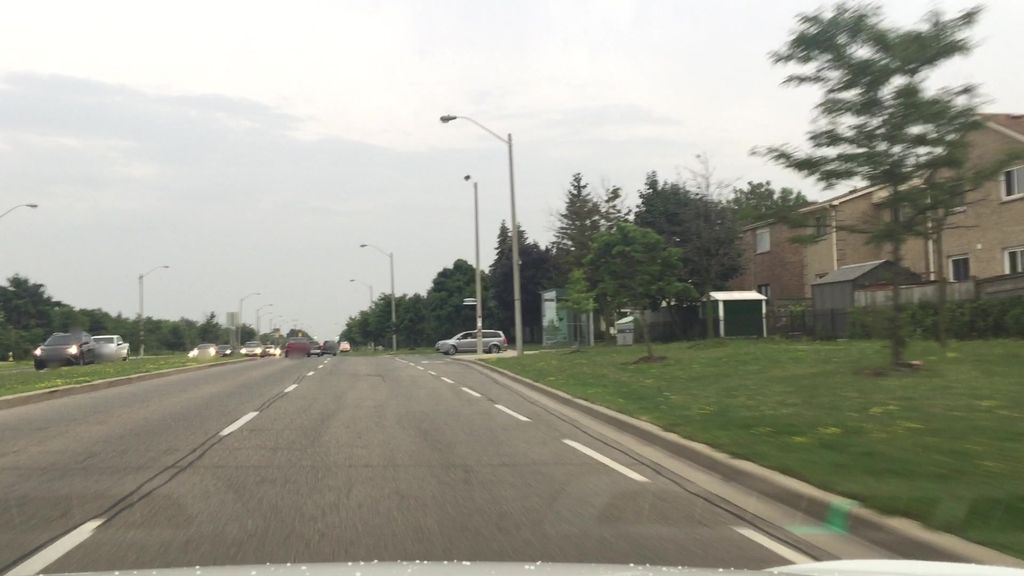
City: toronto